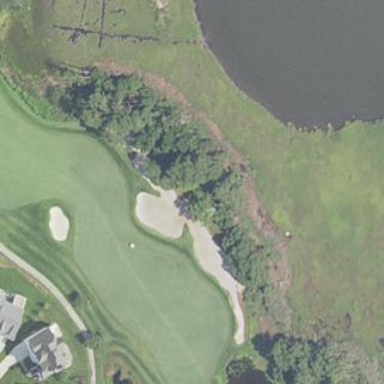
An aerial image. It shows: Golf bunker filled with natural sand.